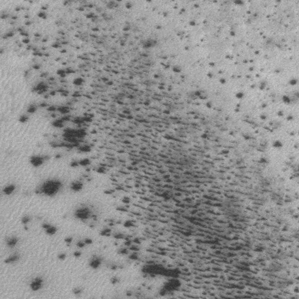
Label: frost